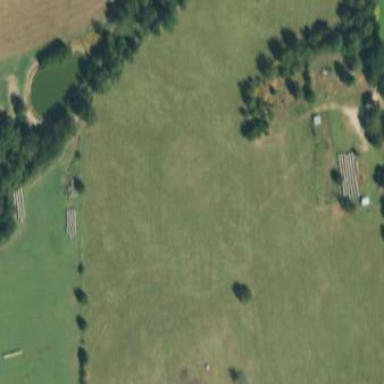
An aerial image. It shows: Pasture covered in meadow.